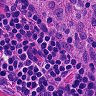
Metastatic tissue present: no